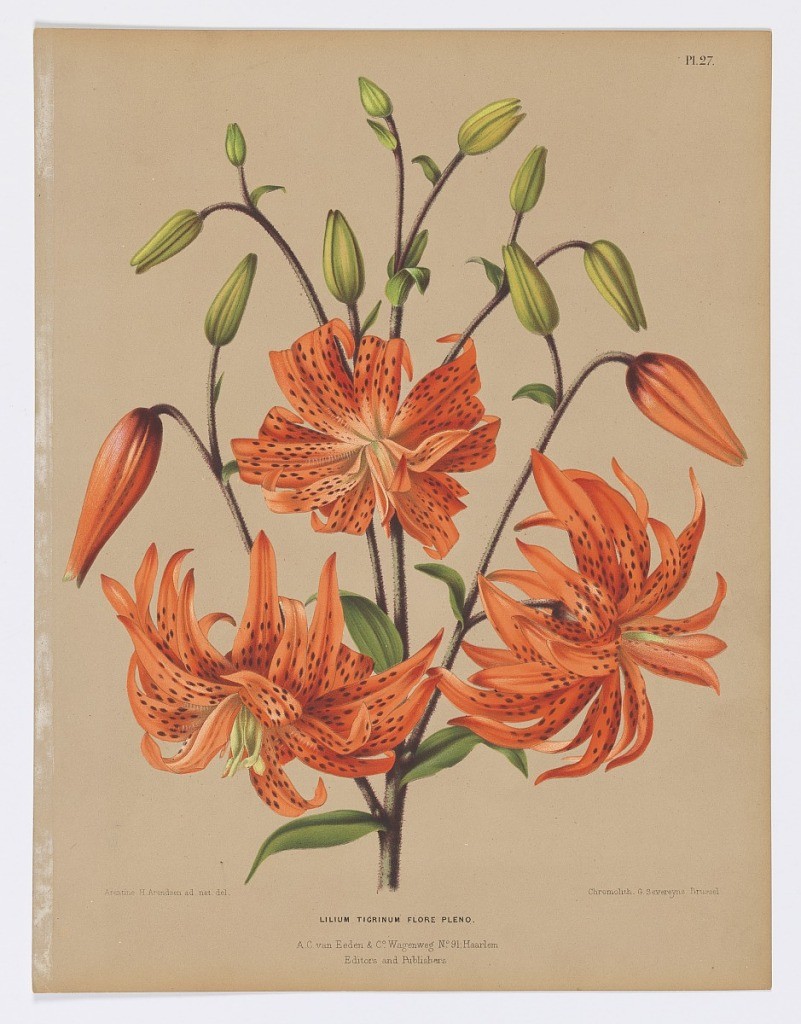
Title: Lilium Tigrinum Flore Pleno, Plate 27 from A. C. Van Eeden's "Flora of Haarlem"
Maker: Arentine H. Arendsen, Dutch, 1836 - 1915
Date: ca. 1881
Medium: Chromolithograph on paper
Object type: Print
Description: Disbound color plate "Lilium Tigrinum Flore Pleno"  from A. C. Van Eeden's "Flora of Haarlem."